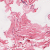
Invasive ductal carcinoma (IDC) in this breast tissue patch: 0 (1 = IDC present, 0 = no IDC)